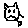
Label: cat